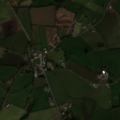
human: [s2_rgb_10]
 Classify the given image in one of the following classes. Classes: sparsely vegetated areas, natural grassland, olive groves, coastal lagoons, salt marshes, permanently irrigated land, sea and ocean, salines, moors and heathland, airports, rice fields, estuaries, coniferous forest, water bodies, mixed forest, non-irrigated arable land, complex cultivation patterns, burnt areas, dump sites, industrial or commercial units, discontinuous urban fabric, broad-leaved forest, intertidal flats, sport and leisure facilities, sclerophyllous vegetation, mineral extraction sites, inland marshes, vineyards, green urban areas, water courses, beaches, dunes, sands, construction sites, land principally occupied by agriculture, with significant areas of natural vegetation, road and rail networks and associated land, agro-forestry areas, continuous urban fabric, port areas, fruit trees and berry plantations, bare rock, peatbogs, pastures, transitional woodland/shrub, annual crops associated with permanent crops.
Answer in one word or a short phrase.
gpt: non-irrigated arable land, pastures, complex cultivation patterns, transitional woodland/shrub